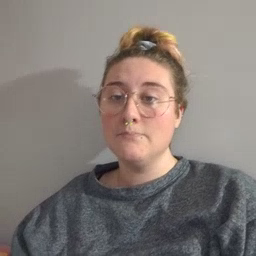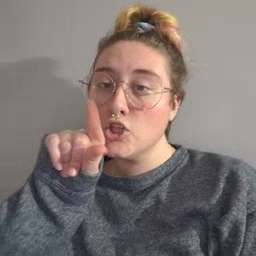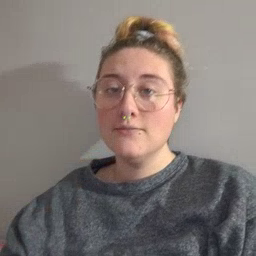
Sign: bird